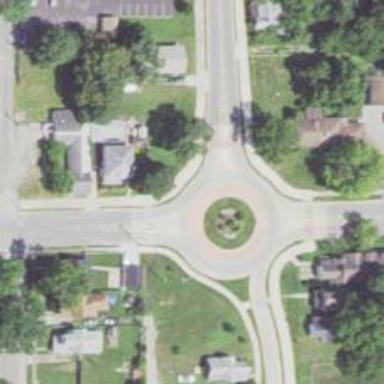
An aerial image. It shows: Roundabout on residential road.